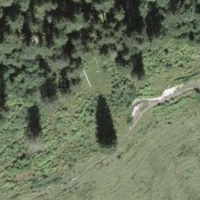
EUNIS habitat code: 25
Species observed at this site:
Eristalis tenax